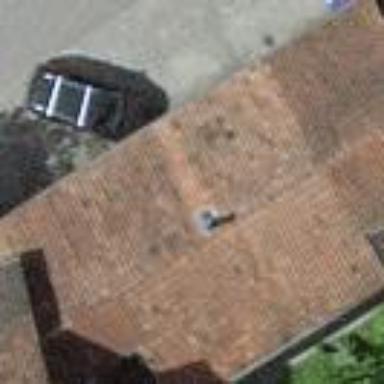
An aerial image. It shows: Garage.